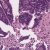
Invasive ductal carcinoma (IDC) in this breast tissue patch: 0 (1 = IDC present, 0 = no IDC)